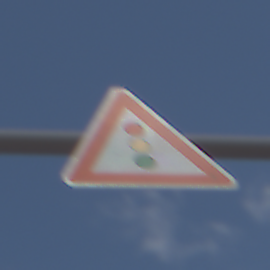
Verkehrszeichen: Lichtzeichenanlage
Umgebung: Outdoor, Nature
Tageszeit: Midday
Wetter: PartlyCloudy
Licht: Natural
Jahreszeit: NotSpecified
Kontrast: HighContrast